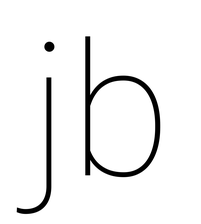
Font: Roboto_Thin